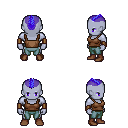
a pixel art fantasy rpg character, male body template, dark elf, purple skin, brown pirate shirt, teal pants, blue short mohawk hairstyle, leather bracers, brown shoes, four views (front, back, left, right), 2x2 character sprite sheet, small pixel art, hard edges, no anti-aliasing